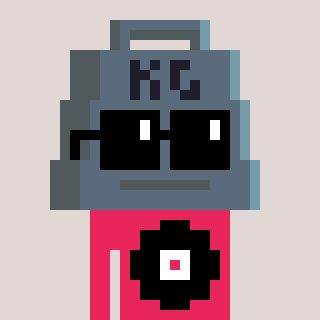
a pixel art character with square black sunglasses, a weight-shaped head and a redpinkish-colored body on a warm background